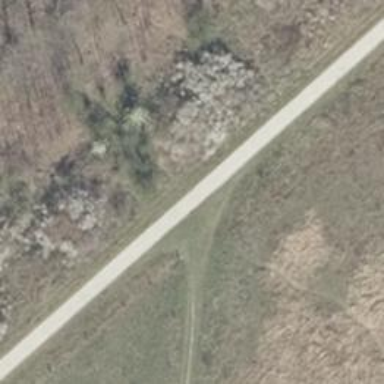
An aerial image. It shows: Gravel footway.